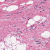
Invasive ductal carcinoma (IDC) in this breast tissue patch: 0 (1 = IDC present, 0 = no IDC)